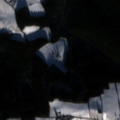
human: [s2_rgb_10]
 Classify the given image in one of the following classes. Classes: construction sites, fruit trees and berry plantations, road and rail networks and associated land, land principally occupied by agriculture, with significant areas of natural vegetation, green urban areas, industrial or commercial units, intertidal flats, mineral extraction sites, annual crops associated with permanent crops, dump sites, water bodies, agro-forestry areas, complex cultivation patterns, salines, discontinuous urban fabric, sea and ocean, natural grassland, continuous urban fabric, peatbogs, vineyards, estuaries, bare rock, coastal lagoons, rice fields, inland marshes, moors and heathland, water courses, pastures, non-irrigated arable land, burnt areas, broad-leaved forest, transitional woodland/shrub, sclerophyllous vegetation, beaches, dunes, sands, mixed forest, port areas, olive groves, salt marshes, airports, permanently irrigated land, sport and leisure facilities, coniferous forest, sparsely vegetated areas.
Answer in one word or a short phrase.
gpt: non-irrigated arable land, pastures, complex cultivation patterns, coniferous forest